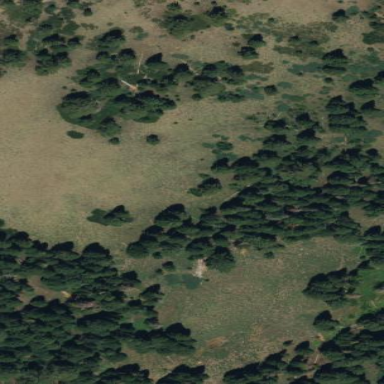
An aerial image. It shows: Beautiful meadow.